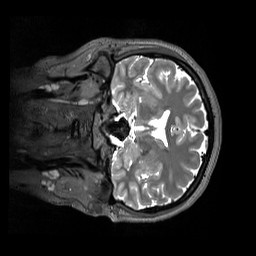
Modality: T2w
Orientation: coronal
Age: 24
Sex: female
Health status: healthy
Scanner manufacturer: siemens
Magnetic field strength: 3 T
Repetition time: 3.2 s
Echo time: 0.412 s